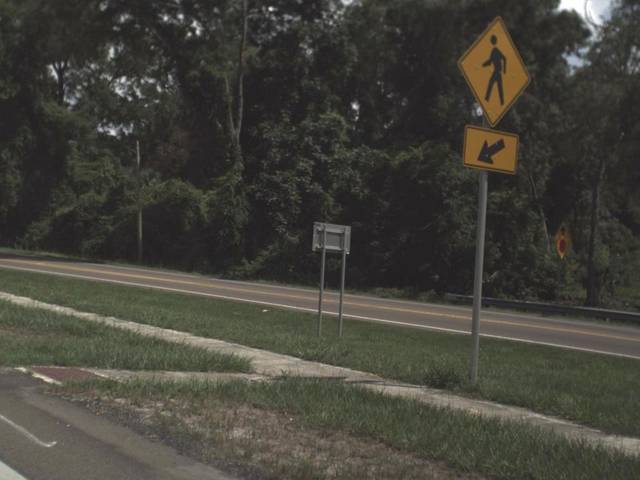
Region: United States
Coordinates: 29.824, -82.589